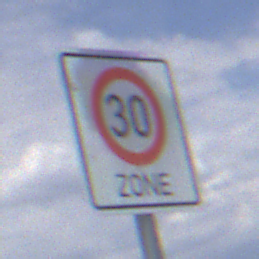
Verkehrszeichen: BeginnZone30
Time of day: Midday
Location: Outdoor (Nature)
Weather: PartlyCloudy
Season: NotSpecified
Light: Natural